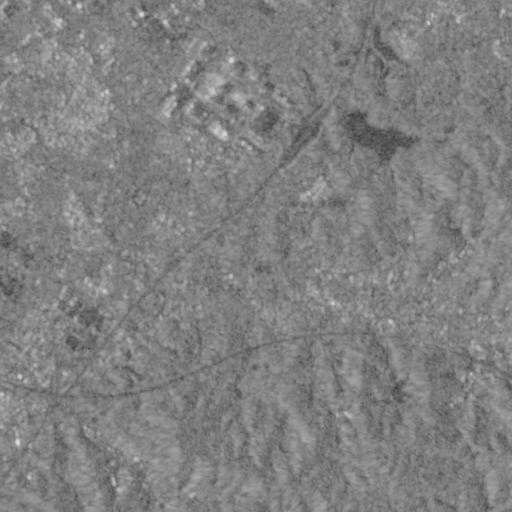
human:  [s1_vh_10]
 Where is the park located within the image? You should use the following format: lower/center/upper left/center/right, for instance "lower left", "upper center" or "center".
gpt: The park is located in the center left of the image.
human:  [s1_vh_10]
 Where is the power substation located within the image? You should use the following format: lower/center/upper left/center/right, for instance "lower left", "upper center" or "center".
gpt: The power substation is located in the upper left of the image.
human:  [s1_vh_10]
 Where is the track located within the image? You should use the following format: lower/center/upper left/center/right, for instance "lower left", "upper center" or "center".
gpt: The track is located in the center left of the image.
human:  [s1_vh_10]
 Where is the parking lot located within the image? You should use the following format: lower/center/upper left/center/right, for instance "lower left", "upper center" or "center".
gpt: There is no parking lot in the image.

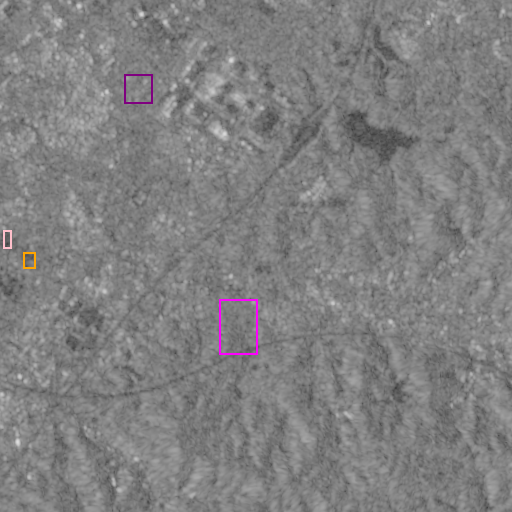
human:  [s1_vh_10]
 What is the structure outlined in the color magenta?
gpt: The structure outlined in magenta is a crop field.
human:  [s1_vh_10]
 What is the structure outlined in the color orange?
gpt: The structure outlined in orange is a park.
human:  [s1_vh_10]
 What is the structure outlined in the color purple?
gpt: The structure outlined in purple is a power substation.
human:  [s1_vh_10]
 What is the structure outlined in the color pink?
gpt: The structure outlined in pink is a track.
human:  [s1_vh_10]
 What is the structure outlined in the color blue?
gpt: There is no blue outline.